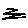
Label: zigzag